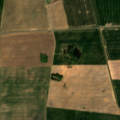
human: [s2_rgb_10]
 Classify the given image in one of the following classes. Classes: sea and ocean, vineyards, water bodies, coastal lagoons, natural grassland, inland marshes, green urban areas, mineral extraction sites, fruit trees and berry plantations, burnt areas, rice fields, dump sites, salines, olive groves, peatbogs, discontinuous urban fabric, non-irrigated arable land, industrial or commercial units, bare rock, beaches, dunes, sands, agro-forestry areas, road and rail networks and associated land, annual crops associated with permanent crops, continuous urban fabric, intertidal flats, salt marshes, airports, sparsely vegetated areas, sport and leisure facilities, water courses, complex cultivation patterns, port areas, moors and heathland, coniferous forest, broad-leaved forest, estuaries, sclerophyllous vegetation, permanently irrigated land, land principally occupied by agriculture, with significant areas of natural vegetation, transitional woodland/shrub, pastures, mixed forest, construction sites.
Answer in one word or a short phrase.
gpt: non-irrigated arable land